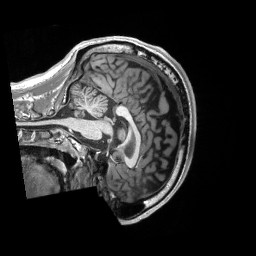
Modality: T1w
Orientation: sagittal
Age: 21
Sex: male
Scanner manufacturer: siemens
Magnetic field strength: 3 T
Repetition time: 2.3 s
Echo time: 0.00298 s